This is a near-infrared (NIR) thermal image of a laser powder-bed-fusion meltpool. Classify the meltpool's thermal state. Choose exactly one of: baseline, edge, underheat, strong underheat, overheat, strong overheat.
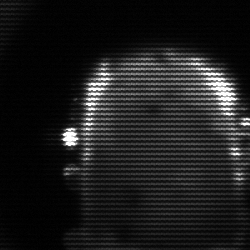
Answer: baseline